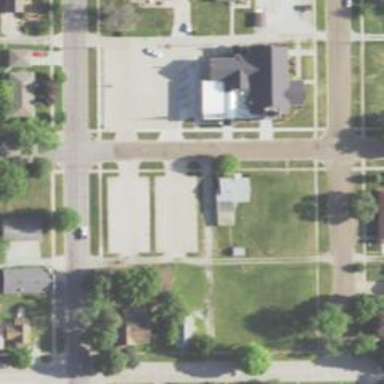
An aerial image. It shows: Alley classified as service road.